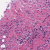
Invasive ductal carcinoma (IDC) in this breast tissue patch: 0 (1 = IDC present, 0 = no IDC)